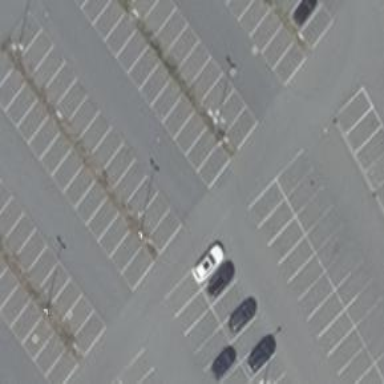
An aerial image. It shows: Asphalt parking aisle along service road.